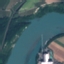
Label: River